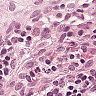
Metastatic tissue present: yes